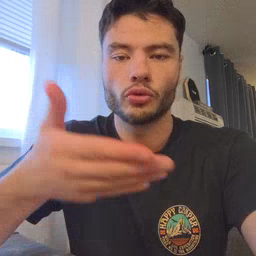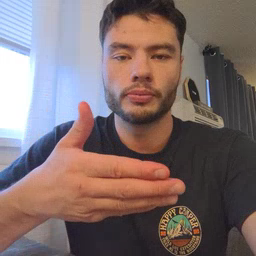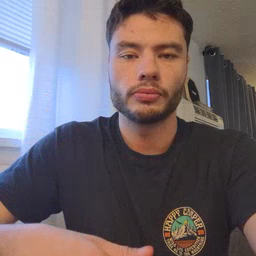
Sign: bedroom